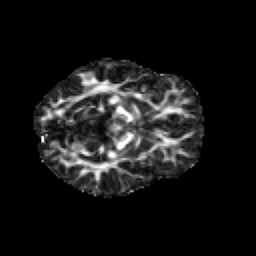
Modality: FA
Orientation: axial
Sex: male
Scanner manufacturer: siemens
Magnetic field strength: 3 T
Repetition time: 5 s
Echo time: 0.071 s